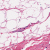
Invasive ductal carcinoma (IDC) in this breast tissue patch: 0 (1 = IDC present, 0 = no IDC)